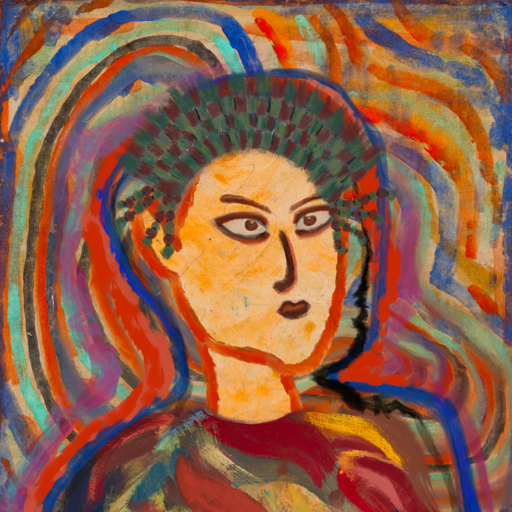
Background: Sisters, Head And Neck Side: Experience, Face Side: Roy_Bahadur, Bust: Mother_And_Son_Son, Hair Side: Experience, Head Accessory: After_Raid_Crown, Second Necklace: Blank, Necklace: Blank, Baby: Blank